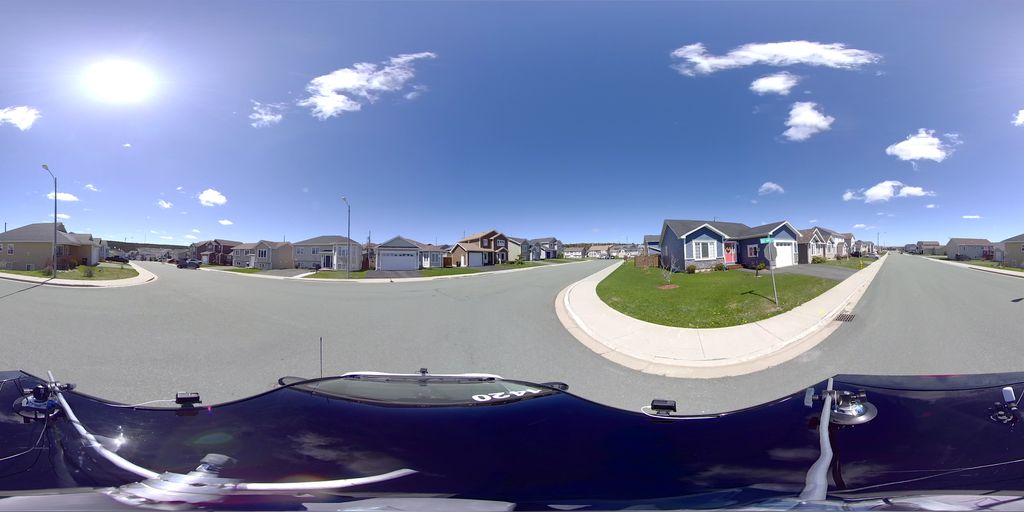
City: st_johns